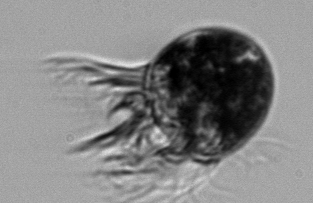
Label: Pelagostrobilidium